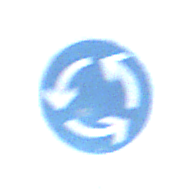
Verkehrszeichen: Kreisverkehr
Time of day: Midday
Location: Outdoor (Nature)
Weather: Clear
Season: NotSpecified
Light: Natural